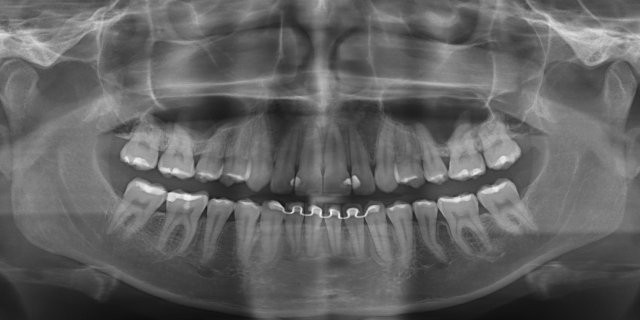
adult